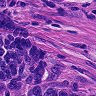
Metastatic tissue present: yes